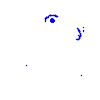
Particle: electron